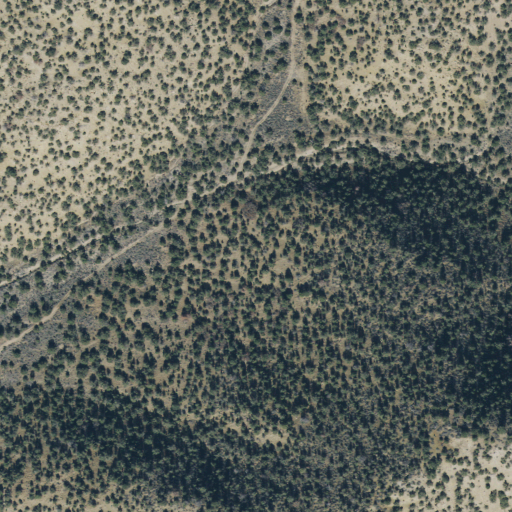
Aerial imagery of valley in Utah named Big Hollow containing only evergreen forest